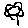
Label: flower